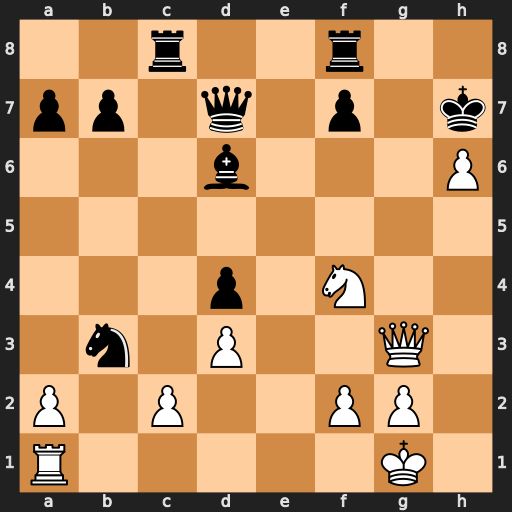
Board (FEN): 2r2r2/pp1q1p1k/3b3P/8/3p1N2/1n1P2Q1/P1P2PP1/R5K1
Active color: w
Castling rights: -
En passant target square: -
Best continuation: Qg7#